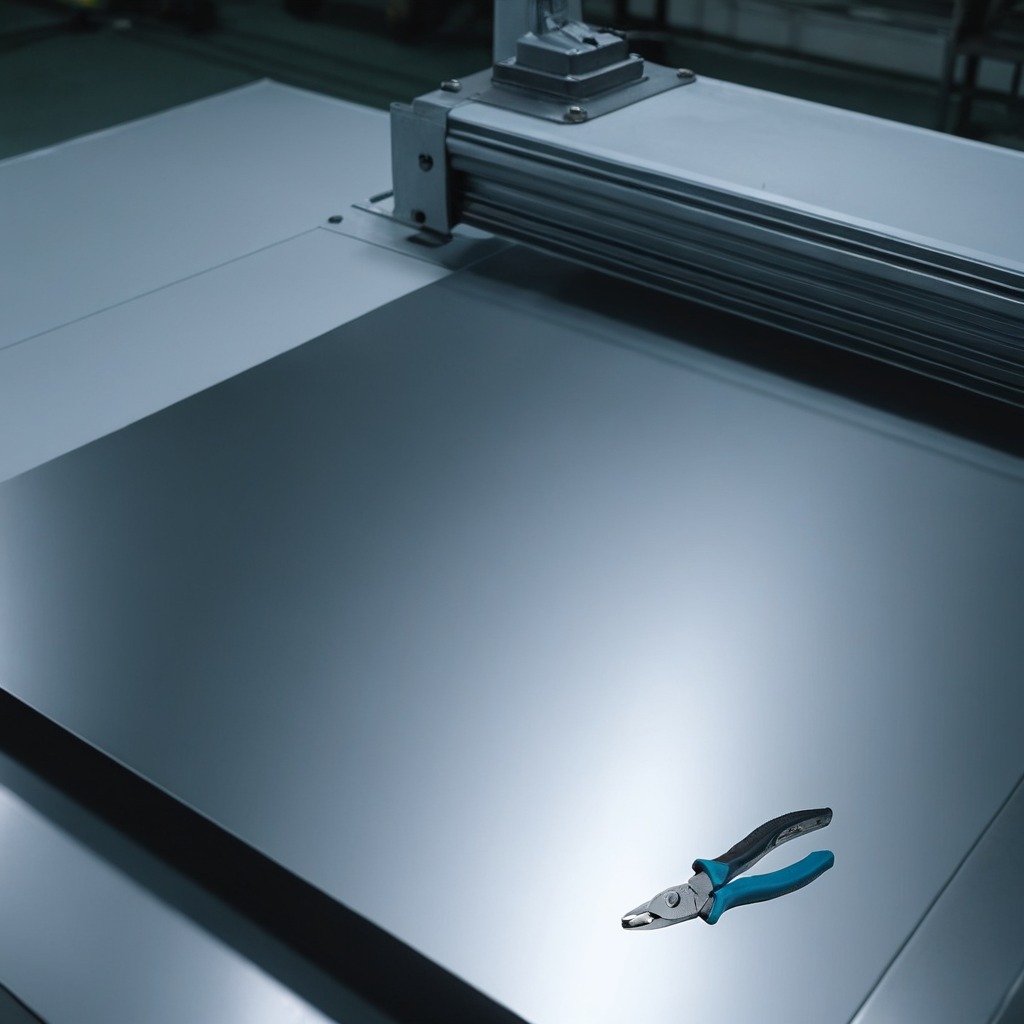
A plier is lying on the metal table in a machine shop under fluorescent lights.